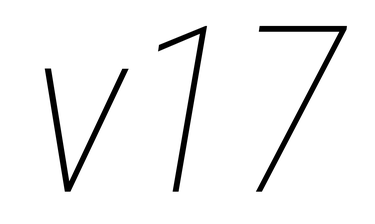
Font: Roboto-Italic_Condensed_Thin_Italic